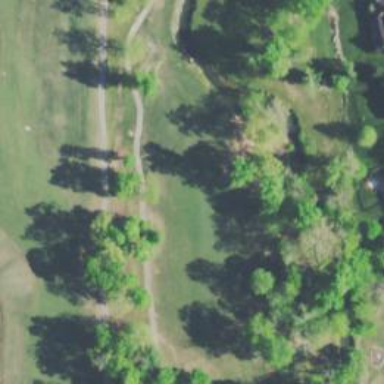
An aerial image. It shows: Golf hole.